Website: home-depot
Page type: billing-address
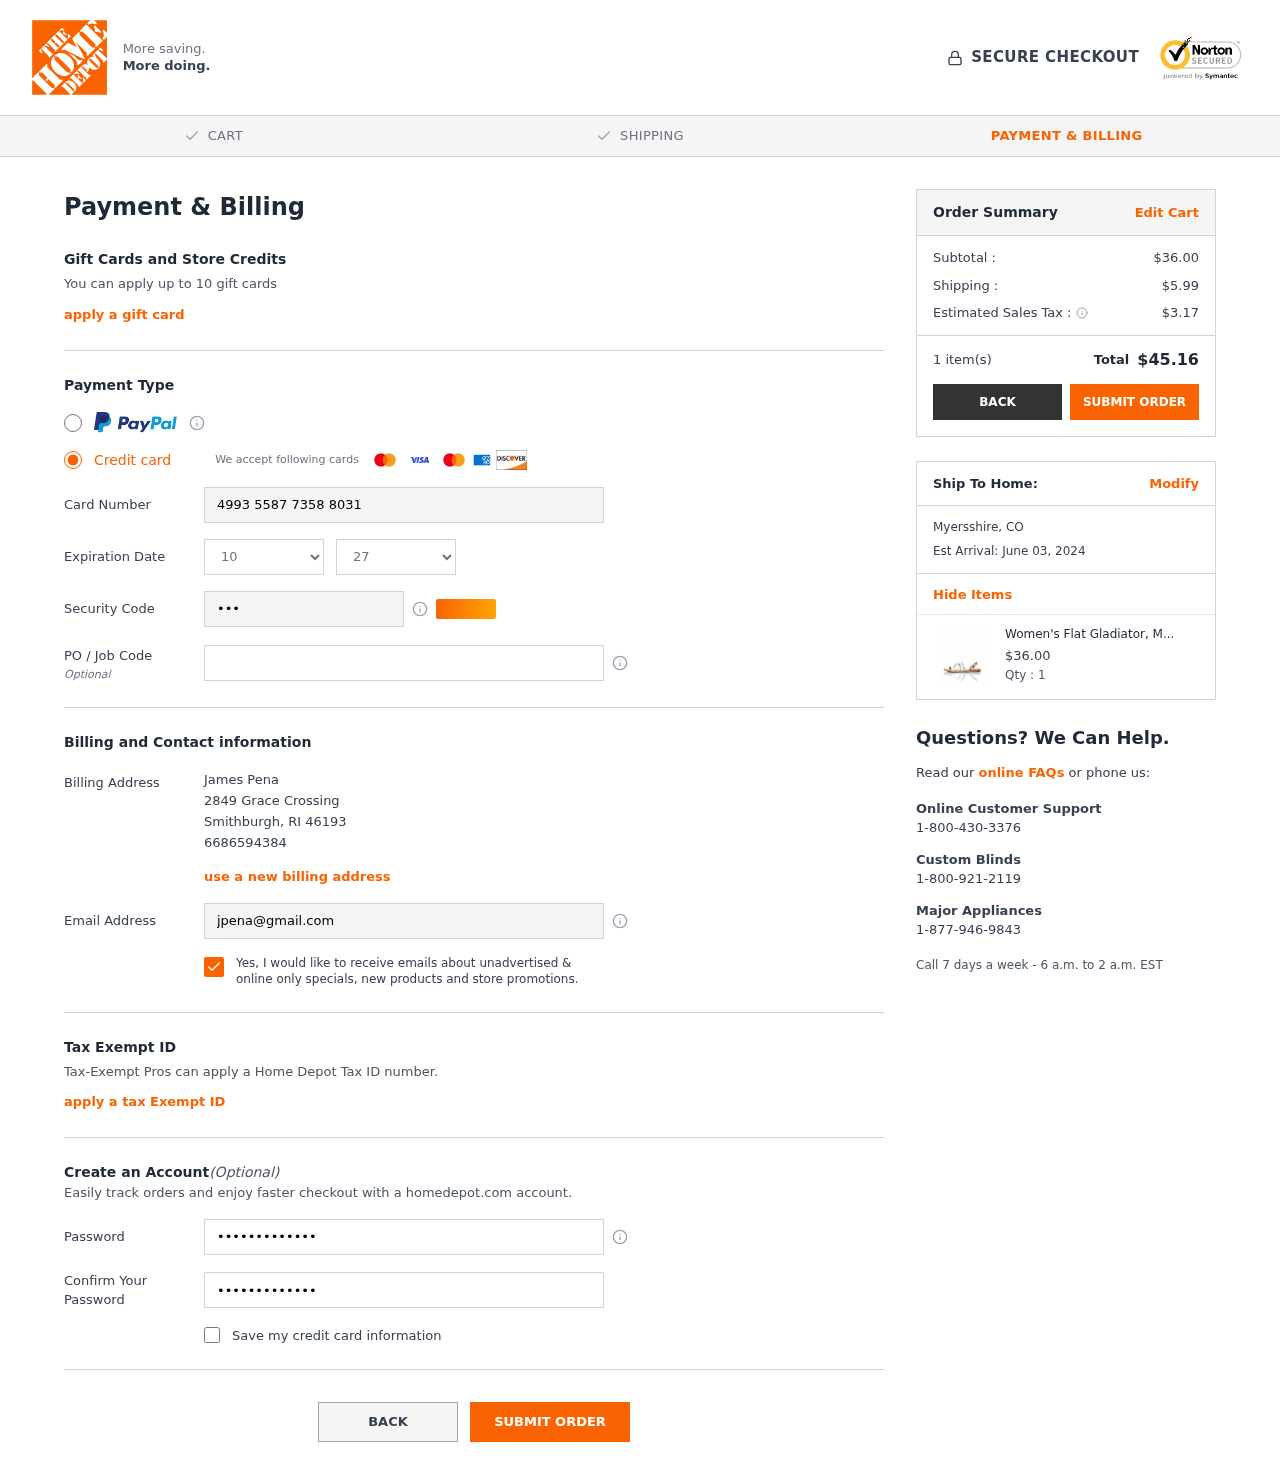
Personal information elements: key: PII_CARD_CVV
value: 255
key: PII_CARD_EXPIRY_MONTH
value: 10
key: PII_CARD_EXPIRY_YEAR
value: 27
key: PII_CARD_NUMBER
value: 4993 5587 7358 8031
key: PII_CITY
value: Smithburgh
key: PII_CITY2
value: Myersshire
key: PII_EMAIL
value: jpena@gmail.com
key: PII_FULLNAME
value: James Pena
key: PII_PHONE
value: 6686594384
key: PII_POSTCODE
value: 46193
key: PII_STATE_ABBR
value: RI
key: PII_STATE_ABBR2
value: CO
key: PII_STREET
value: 2849 Grace Crossing
Product elements: key: PRODUCT1_NAME
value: Women's Flat Gladiator, Mehrfarbig (Metallic Multi), 4 UK
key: PRODUCT1_PRICE
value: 36
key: PRODUCT1_QUANTITY
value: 1
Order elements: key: ORDER_SUBTOTAL
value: $36.00
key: ORDER_SHIPPING_COST
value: $5.99
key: ORDER_TAX
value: $3.17
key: ORDER_NUM_ITEMS
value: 1 item(s)
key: ORDER_TOTAL
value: $45.16
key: ORDER_DELIVERY_DATE
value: Est Arrival: June 03, 2024